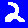
Digit: 2